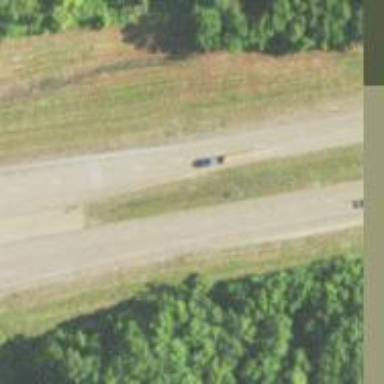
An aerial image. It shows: Primary highway.